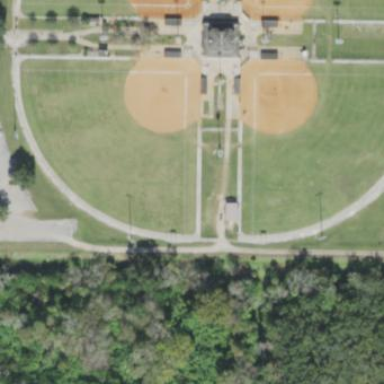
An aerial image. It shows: Baseball pitch for leisure land.